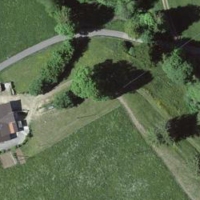
EUNIS habitat code: 23
Species observed at this site:
Fagus sylvatica
Athous haemorrhoidalis